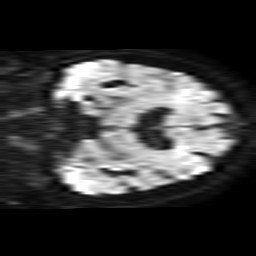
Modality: TRACE
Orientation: coronal
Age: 76
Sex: female
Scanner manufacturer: philips
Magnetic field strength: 1.5 T
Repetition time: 3.902 s
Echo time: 0.07144 s